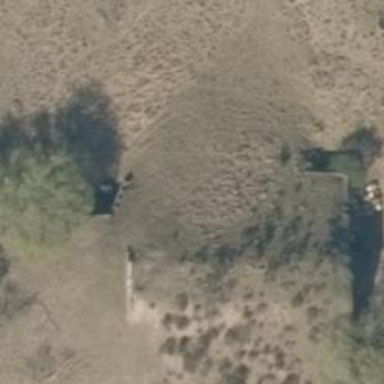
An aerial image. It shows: Bunker designed as hardened aircraft shelter.